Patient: sex M, age 61
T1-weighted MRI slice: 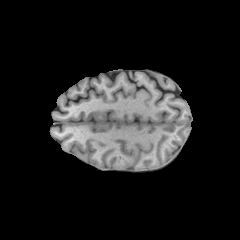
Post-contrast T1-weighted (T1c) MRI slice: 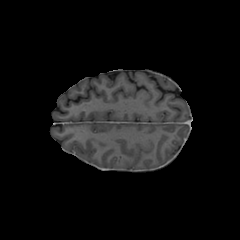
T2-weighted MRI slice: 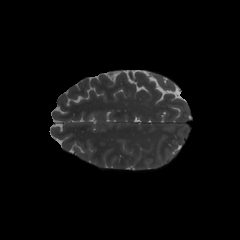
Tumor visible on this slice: no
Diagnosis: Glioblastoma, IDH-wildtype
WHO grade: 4